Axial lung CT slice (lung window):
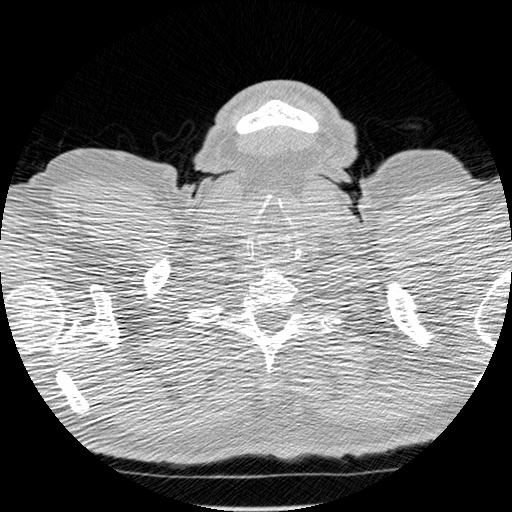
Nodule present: no